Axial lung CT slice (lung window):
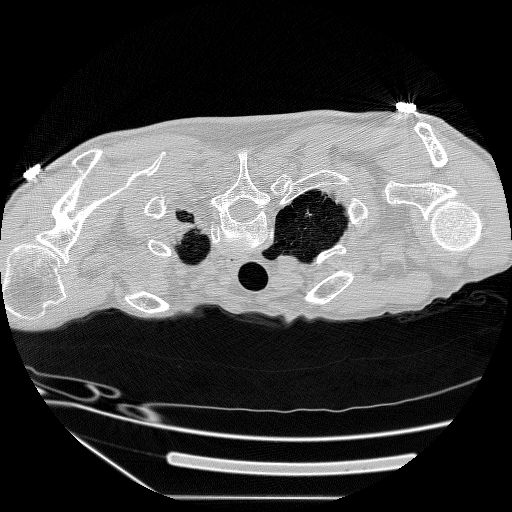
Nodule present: no